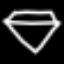
Label: diamond